Question: I need a good (robust) algorithm for splitting a polygon into two sets(left/right) by a line segment. My polygon representation is simply a list of integer coordinates(ordered clock wise, never self intersecting) and the line segment is represented by a start and end point. The line always starts and ends outside the polygon, i.e. intersects the polygon an even number of times.
Here is an example:

The output of the algorithm should be the two sets(travelling clock wise):
- -
I can identify the points A-H by iterating the polygon and checking if a polygon segment crosses the line, taking care to respect border cases. I can also determine which side each multi-line belongs to. I cannot though, for the life of me, decide how to string these segment together.
Before you suggest a general purpose clipping library: I am using boost polygon which is very good at clipping polygons against each other, but I haven't found any library which let's you clip a polygon against a line segment and it is not possible in general to turn the line segment into a polygon which I could clip with.
EDIT: I had missed FEF and the fact that a polygon can have parts on both sides of the line segment.
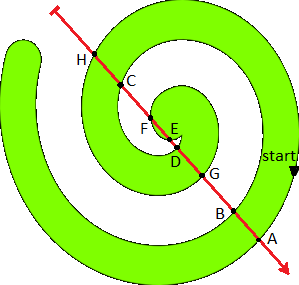
Answer: Ok, here is a rather simple recipe of how to arrive at the answer:
Start with the set of intersection points ordered by traveling the contour clockwise:
-
Sort them according to distance from the start of line:
-
We also need to remember for each point if it is a left-to-right or right-to-left intersection.
- - - - - -